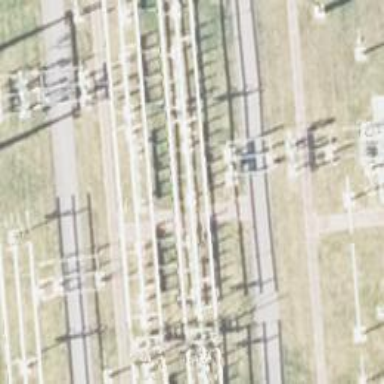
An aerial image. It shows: Power line with 3 cables. The line type is busbar.